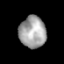
Tissue: prostate
Cell type: Fibroblasts
Senescence score: 0.694
Nuclear area (px): 829
Mean DAPI intensity: 162.51